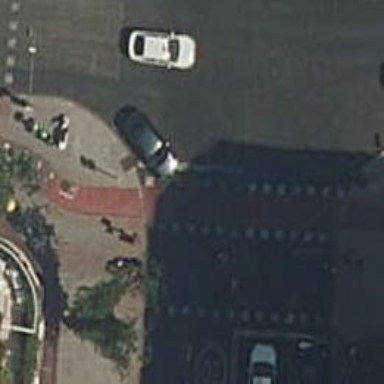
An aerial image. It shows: Crossing equipped with traffic signals. It is zebra crossing.